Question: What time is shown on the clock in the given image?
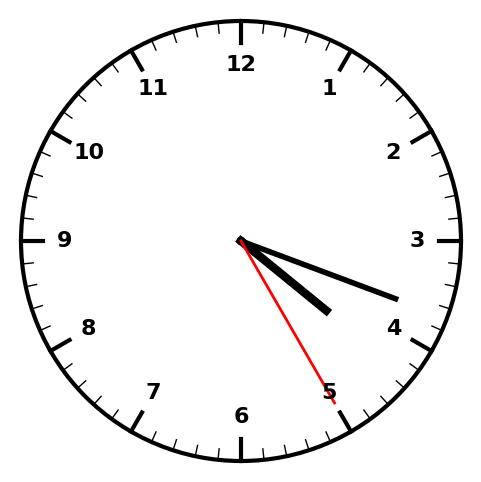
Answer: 04:18:25